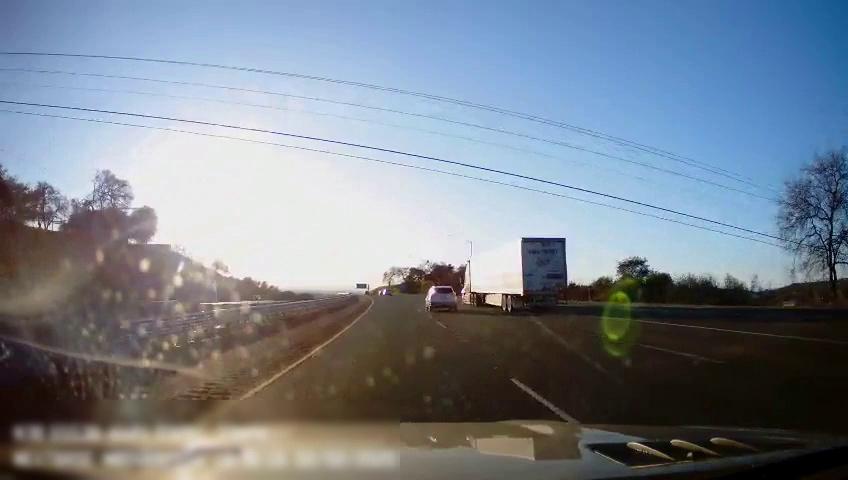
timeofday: Day
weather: Sunny
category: Drivable Space
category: Drivable Space
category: Vehicles | SUV
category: Vehicles | Other LV
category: Lanes | Current Lane
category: Lanes | Current Lane
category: Lanes | Alternate Lane
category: Lanes | Alternate Lane